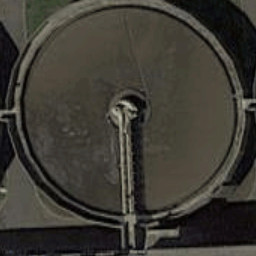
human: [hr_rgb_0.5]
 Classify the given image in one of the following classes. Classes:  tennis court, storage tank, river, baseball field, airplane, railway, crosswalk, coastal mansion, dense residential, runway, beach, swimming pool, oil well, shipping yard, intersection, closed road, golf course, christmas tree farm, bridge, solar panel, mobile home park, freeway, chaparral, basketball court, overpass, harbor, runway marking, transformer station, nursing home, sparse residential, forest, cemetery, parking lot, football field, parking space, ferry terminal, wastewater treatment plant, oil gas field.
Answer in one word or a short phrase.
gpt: wastewater treatment plant